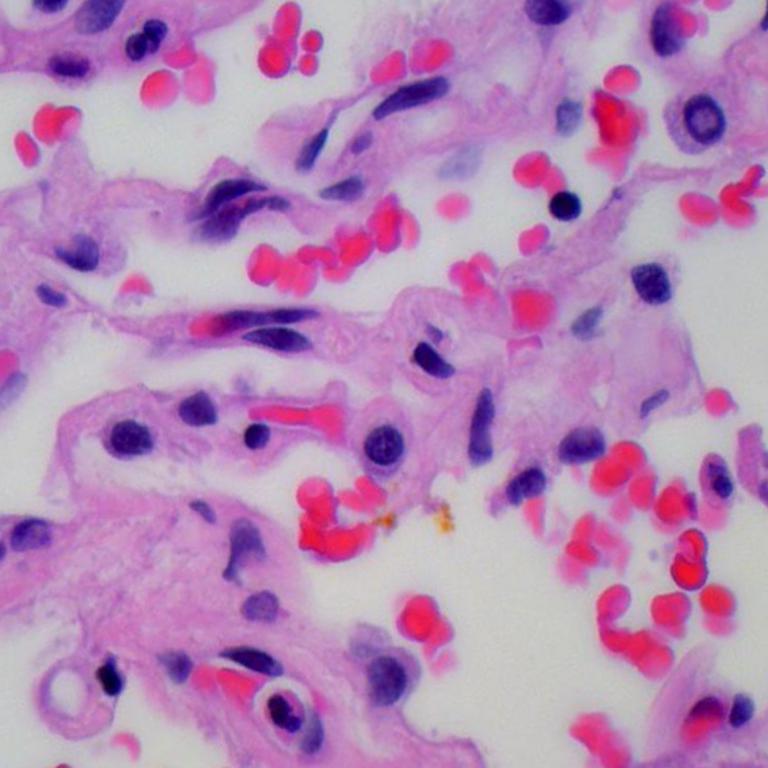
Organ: lung
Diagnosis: benign